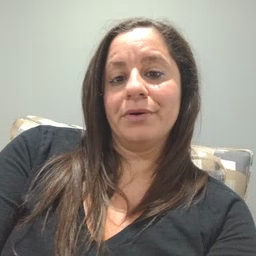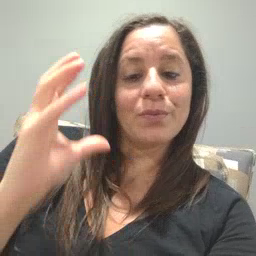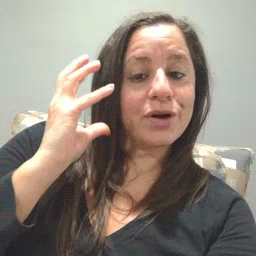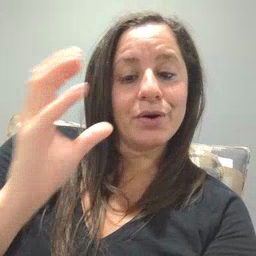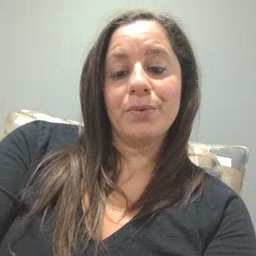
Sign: radio